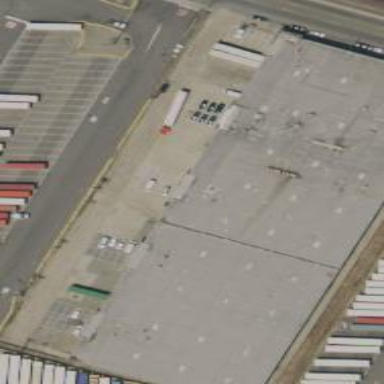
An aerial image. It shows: Warehouse building.